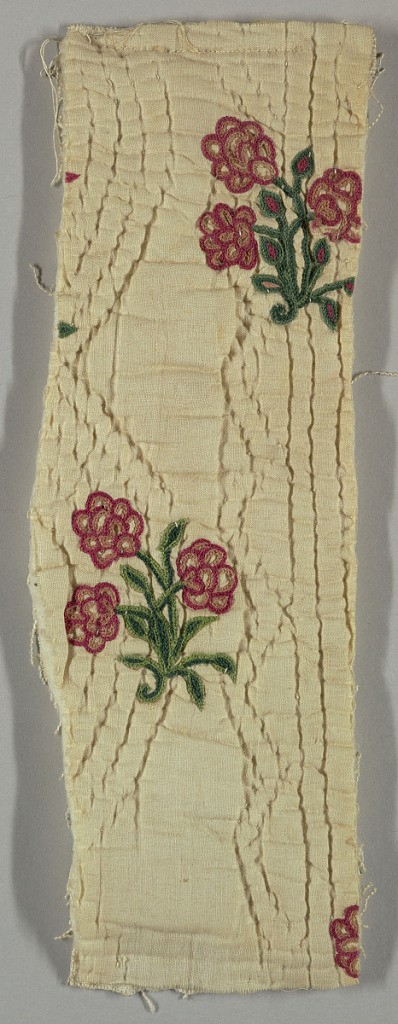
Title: Fragment
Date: late 18th century
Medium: wool Technique: crewel wool embroidery
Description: Fragment is quilted and embroidered with a design of green and red floral clusters on a white ground.